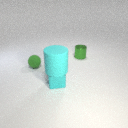
small green metal cylinder to the right of small green rubber sphere